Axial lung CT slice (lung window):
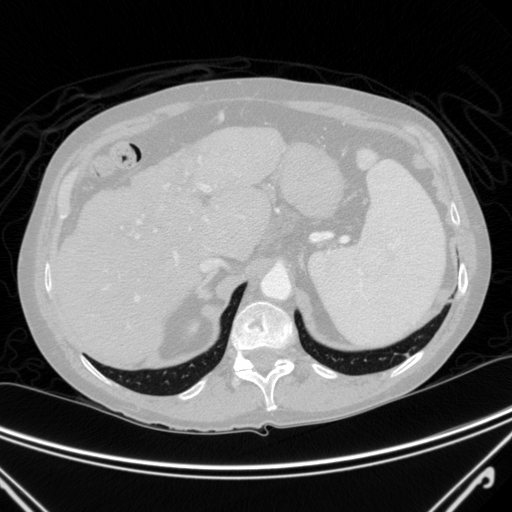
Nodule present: no